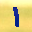
Label: 1